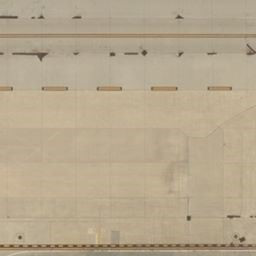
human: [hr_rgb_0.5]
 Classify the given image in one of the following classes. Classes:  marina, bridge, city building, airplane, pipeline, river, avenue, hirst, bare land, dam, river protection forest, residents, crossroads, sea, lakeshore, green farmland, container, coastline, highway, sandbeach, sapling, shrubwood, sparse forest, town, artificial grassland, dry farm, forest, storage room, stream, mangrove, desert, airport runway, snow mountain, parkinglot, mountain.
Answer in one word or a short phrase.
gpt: airport runway